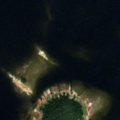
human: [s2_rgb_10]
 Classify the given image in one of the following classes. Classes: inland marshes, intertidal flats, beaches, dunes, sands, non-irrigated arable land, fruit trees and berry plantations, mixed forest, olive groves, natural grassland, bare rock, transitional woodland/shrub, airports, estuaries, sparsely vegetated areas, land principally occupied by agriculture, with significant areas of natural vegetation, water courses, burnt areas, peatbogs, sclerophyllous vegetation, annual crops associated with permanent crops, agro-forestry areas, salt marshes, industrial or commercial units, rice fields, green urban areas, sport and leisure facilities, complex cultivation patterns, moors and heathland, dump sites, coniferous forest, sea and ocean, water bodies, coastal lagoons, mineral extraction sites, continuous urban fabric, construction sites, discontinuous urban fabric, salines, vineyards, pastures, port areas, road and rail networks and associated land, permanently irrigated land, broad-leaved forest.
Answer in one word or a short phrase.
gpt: coniferous forest, sea and ocean